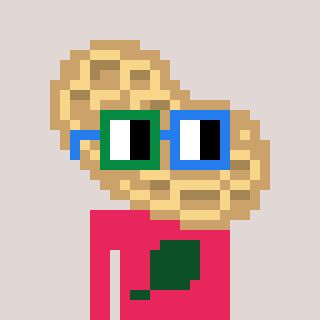
a pixel art character with square green and blue glasses, a peanut-shaped head and a redpinkish-colored body on a warm background